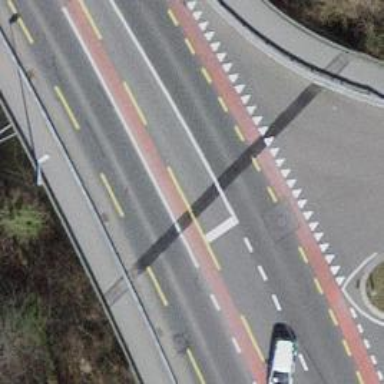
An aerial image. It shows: Secondary road with asphalt surface. It has separate cycle lane and sidewalks on both sides.